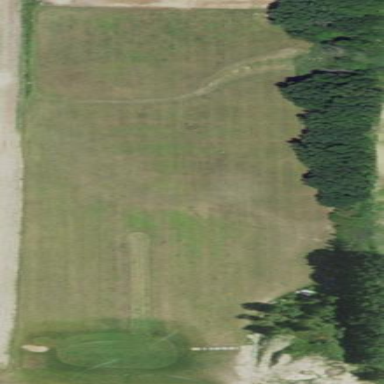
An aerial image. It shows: Golf driving range on pitch.